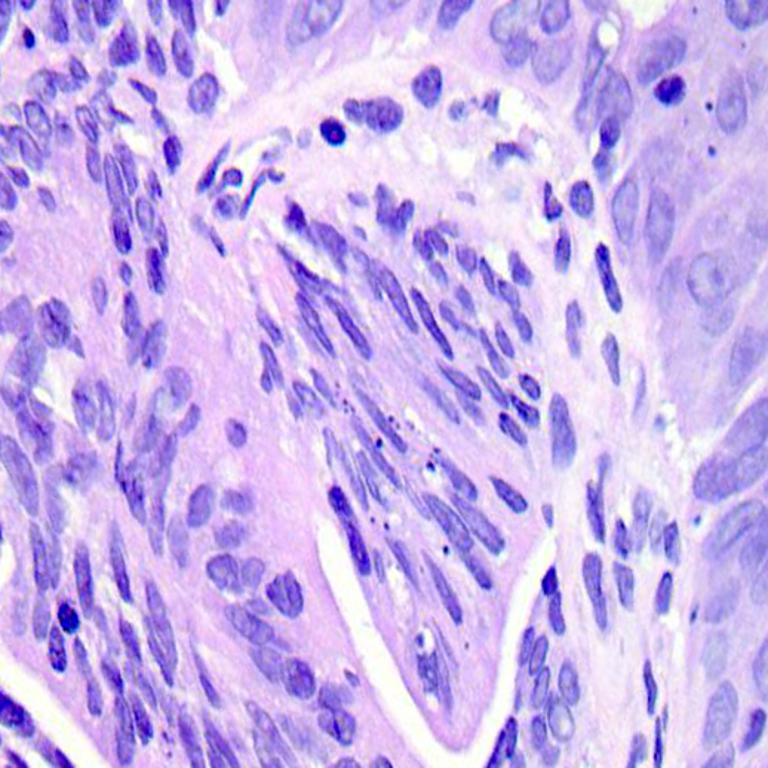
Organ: colon
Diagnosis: adenocarcinomas